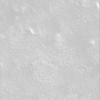
Label: not_dusty